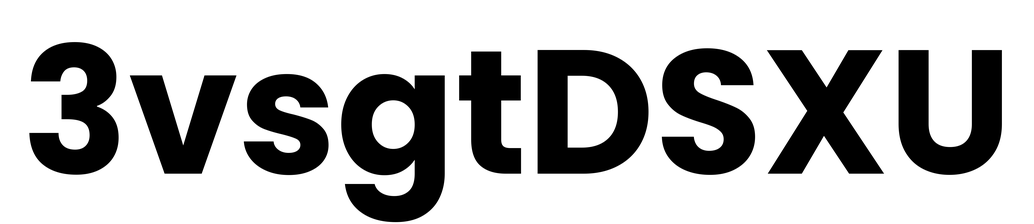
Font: Poppins-Bold